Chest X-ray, AP view. Patient: 54 years old, sex M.
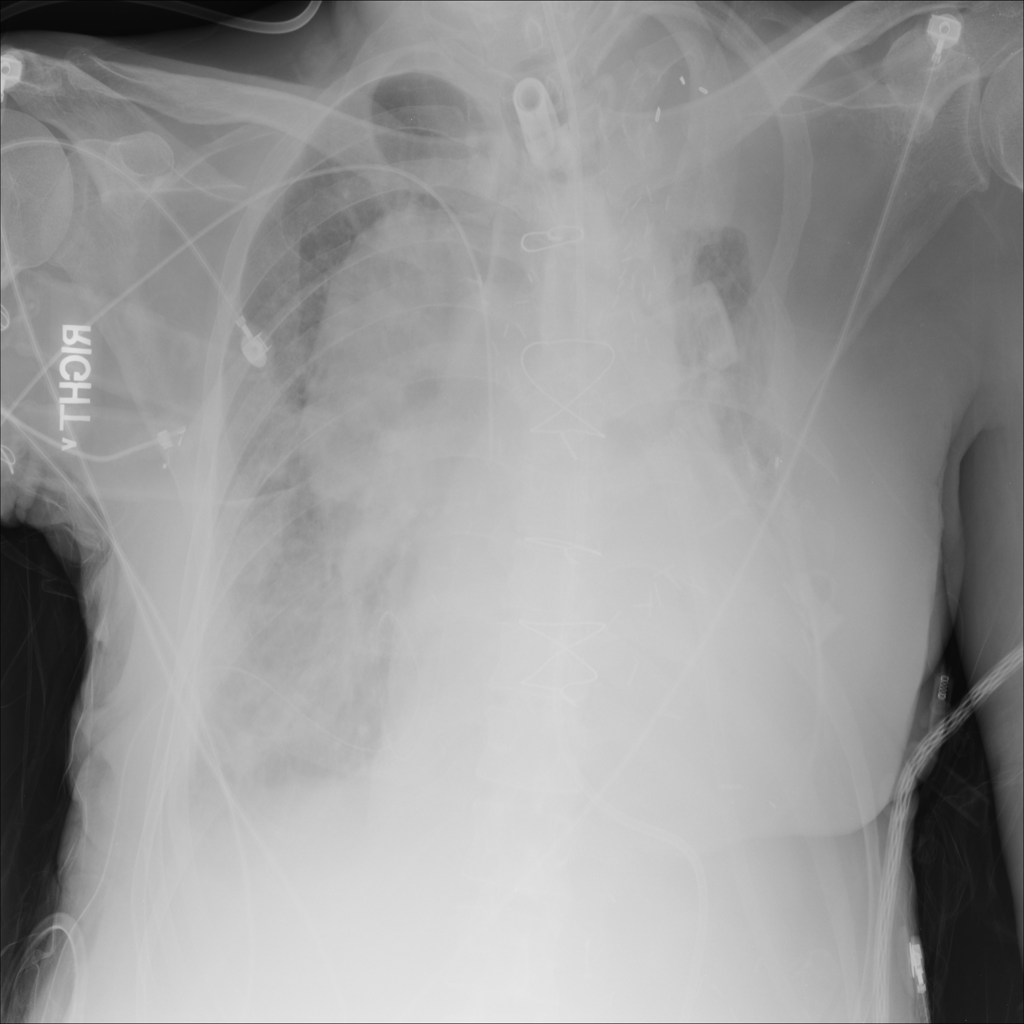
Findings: Mass